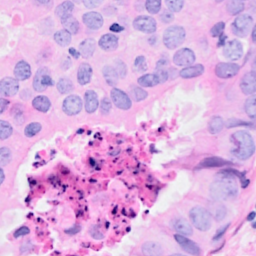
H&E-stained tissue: Breast